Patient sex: M
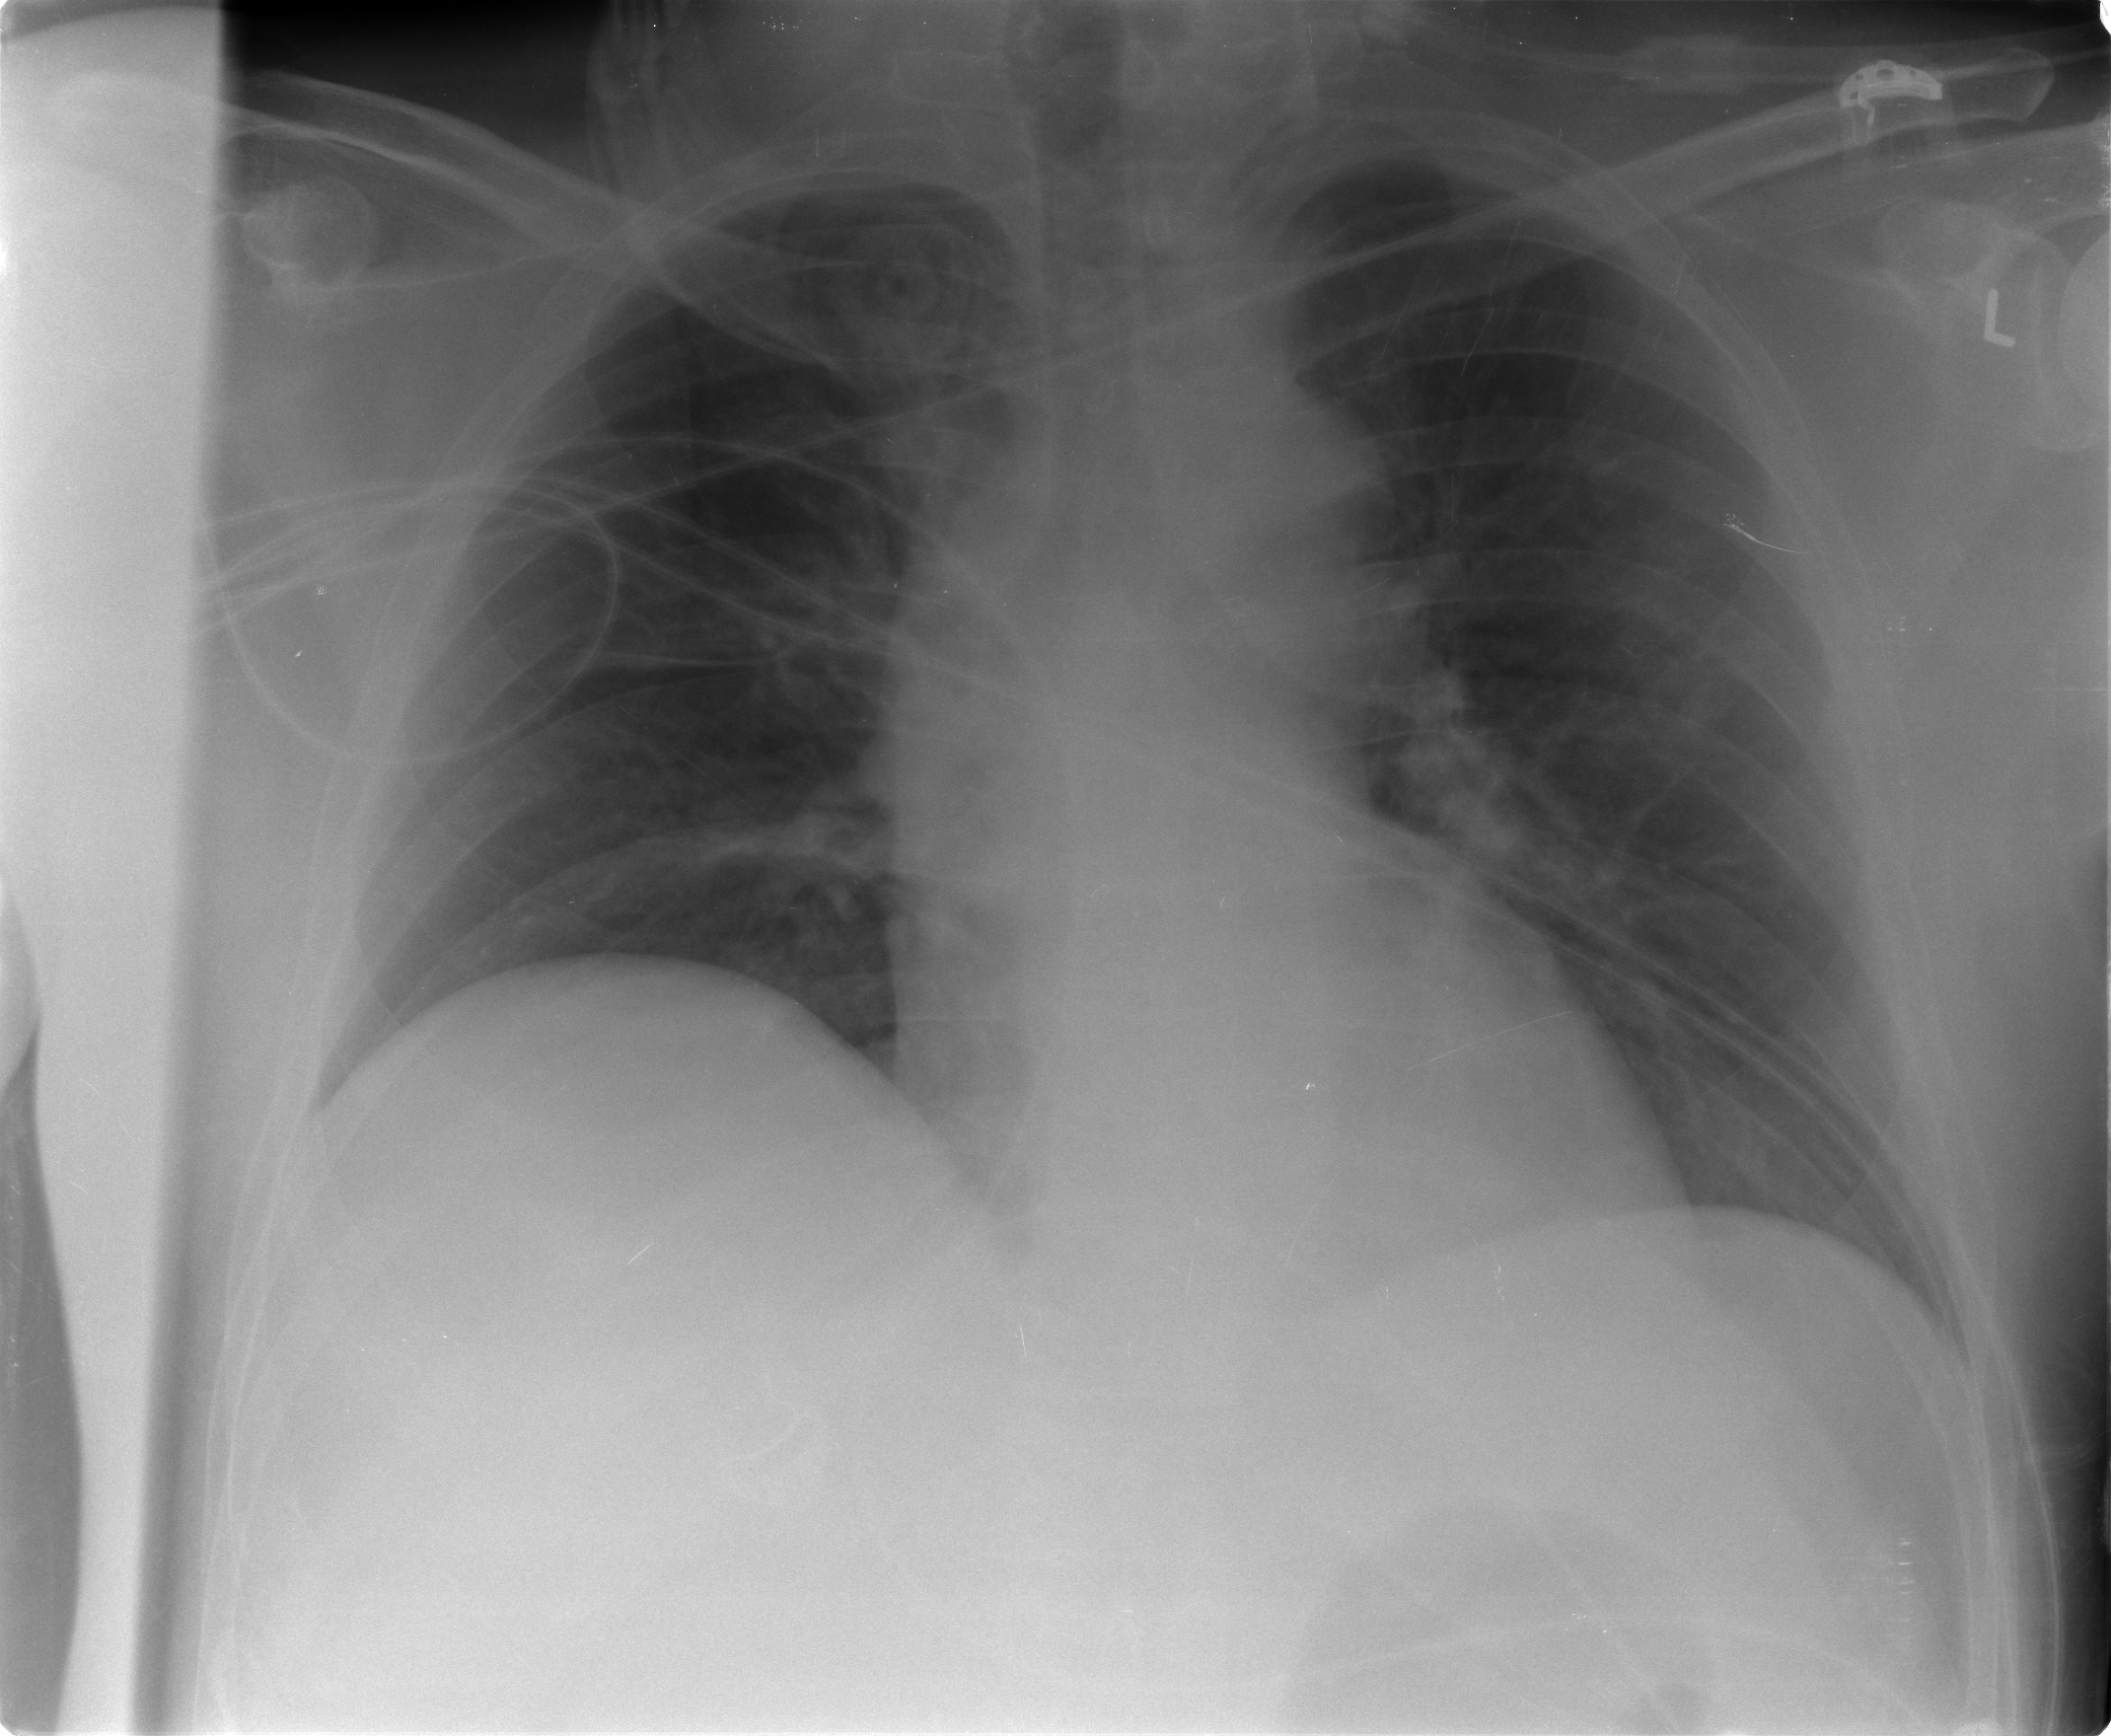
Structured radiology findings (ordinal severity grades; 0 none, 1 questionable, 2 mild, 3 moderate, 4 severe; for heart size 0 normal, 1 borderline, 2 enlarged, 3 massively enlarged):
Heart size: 0
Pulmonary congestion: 0
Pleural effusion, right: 0
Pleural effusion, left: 0
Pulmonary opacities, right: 0
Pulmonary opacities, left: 0
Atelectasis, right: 2
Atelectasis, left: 0